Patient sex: F
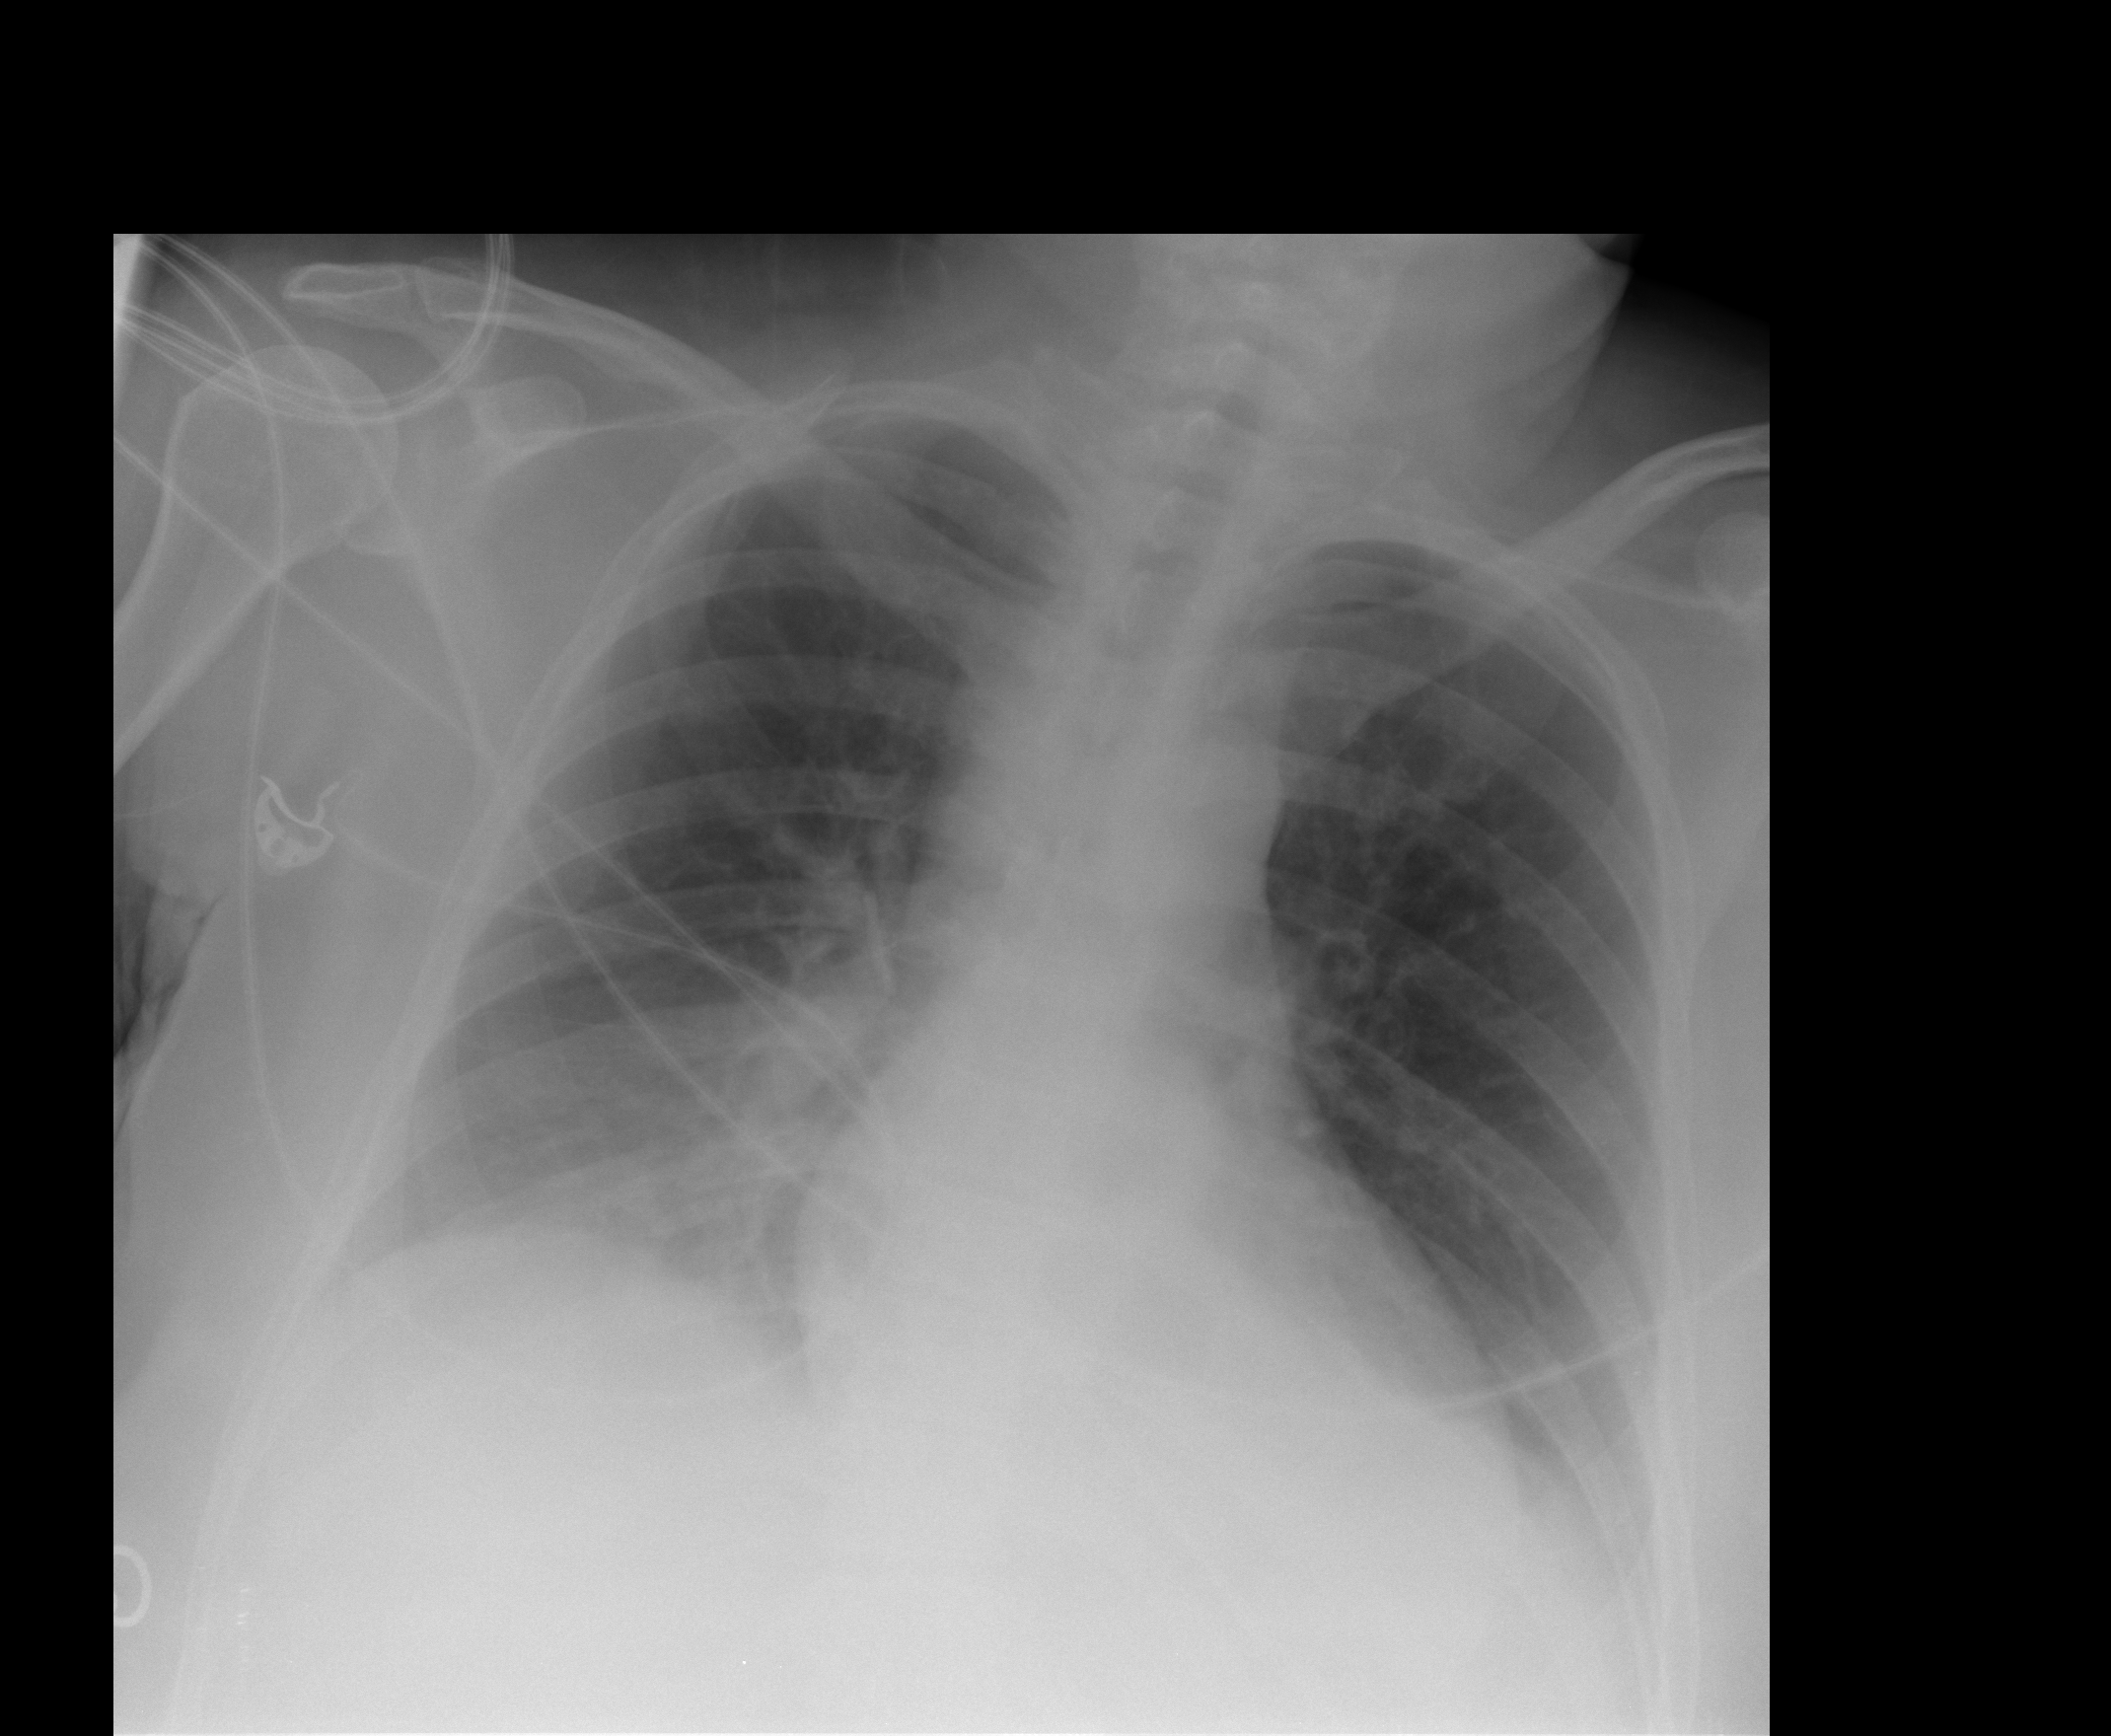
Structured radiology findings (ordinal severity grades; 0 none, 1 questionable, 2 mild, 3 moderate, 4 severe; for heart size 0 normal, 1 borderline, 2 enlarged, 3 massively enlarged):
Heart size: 0
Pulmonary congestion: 0
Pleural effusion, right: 0
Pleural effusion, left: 1
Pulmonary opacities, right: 0
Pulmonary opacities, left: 0
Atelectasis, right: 2
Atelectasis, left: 2